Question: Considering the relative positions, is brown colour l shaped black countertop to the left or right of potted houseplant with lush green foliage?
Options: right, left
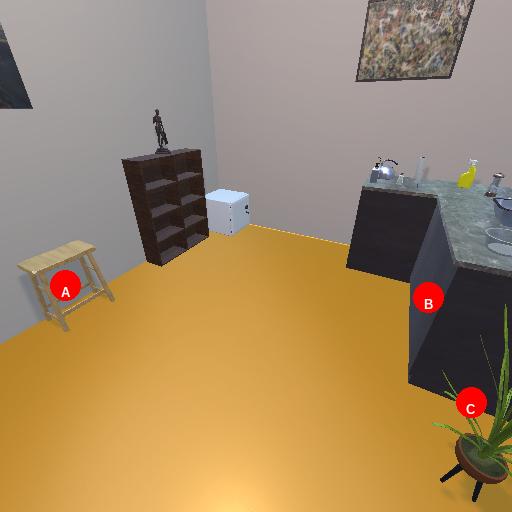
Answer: right